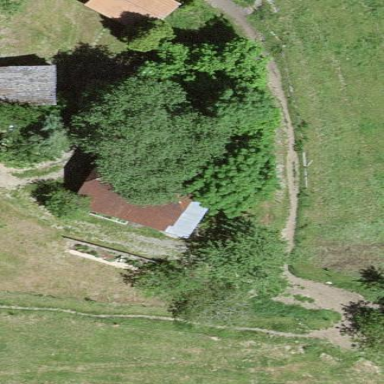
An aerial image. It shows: Rural barn.